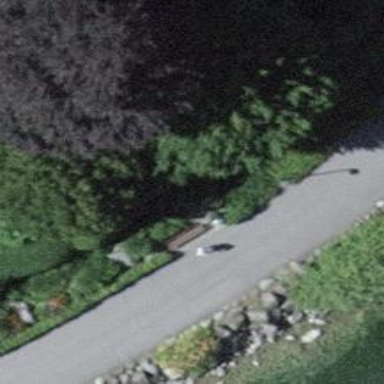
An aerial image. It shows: Bench for seating.